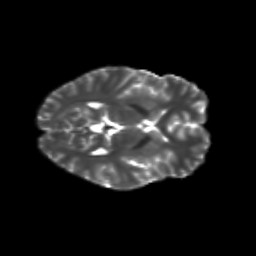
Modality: T2w
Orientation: axial
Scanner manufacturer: siemens
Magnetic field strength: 3 T
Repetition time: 9.2 s
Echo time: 0.084 s